Три одинаковых бруска движутся с одинаковыми скоростями $ \vec v$. Длинная лёгкая упругая резинка, связывающая первый и второй бруски, проходит сквозь отверстие в массивной стене и через лёгкий блок, прикреплённый к третьему бруску (см. рисунок).  В начальный момент времени резинка не растянута. Определите скорости брусков после упругого столкновения первого бруска со стеной в момент времени, когда резинка оказалась:
максимально растянутой;
снова ненатянутой. Трение в системе не учитывайте. Считайте, что пока резинка не станет снова ненатянутой, груз $2$ не сталкивается с блоком, а груз $1$ не ударяется о стену.
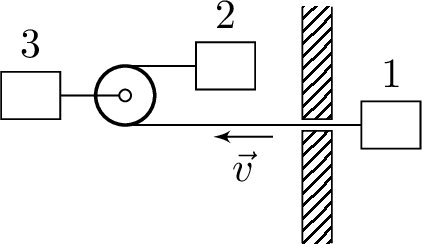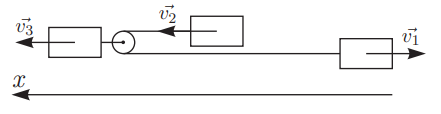
максимально растянутой;
Решение: При упругом ударе бруска $1$ о стену изменяется направление его скорости при сохранении величины скорости. В этот момент времени скорости равны $v_{1}=-v$, $v_{2}=v_{3}=v$ (см. рисунок).  Резинка будет максимально натянутой, когда скорость увеличения её длины станет равна нулю. Эту скорость можно выразить через скорости брусков в момент максимального растяжения: $$ v_{растяжения}=2 v_{3}-v_{2}-v_{1}=0. \quad (1) $$ На систему не действуют внешние силы, поэтому, из закона сохранения импульса следует: $$ v_{3}+v_{2}+v_{1}=v. \quad (2) $$ Запишем второй закон Ньютона для первого и второго брусков: $$ m \frac{\Delta v_{2}}{\Delta t}=T, \quad m \frac{\Delta v_{1}}{\Delta t}=T. $$ Отсюда видно, что изменение скоростей первого и второго бруска в любой момент времени связано соотношением $\Delta v_{1}=\Delta v_{2}$, а значит, и суммарные изменения скоростей связаны таким же образом: $$ v_{2}-v=v_{1}-(-v). \quad (3) $$ Из трех уравнений $(1)$, $(2)$, $(3)$ получаем значения скоростей в момент времени, когда резинка максимально растянута $$ v_{1}=-\frac{2}{3} v, \quad v_{2}=\frac{4}{3} v, \quad v_{3}=\frac{1}{3} v. $$
Ответ: $$ v_{1}=-\frac{2}{3} v, \quad v_{2}=\frac{4}{3} v, \quad v_{3}=\frac{1}{3} v. $$

снова ненатянутой.
Решение: Обозначим скорости брусков в момент времени, когда резинка снова не натянута, как $v_{1}$, $v_{2}$, $v_{3}$. Закон сохранения импульса $(2)$ и связь между скоростями $v_{1}$ и $v_{2}$ $(3)$ остаются прежними. Условием того, что резинка не натянута, является равенство нулю потенциальной энергии резинки. Из закона сохранения энергии следует: $$ 3 v^{2}=v_{1}^{2}+v_{2}^{2}+v_{3}^{2}. \quad (4) $$ Из уравнений $(2)$, $(3)$, $(4)$ получаем два решения. Первое решение $$ v_{1}=-v, \quad v_{2}=v, \quad v_{3}=v, $$ соответствует начальной ситуации, которая больше не повторится. Второе решение $$ v_{1}=-\frac{1}{3} v, \quad v_{2}=\frac{5}{3} v, \quad v_{3}=-\frac{1}{3} v, $$ является ответом на второй вопрос задачи.
Ответ: $$ v_{1}=-\frac{1}{3} v, \quad v_{2}=\frac{5}{3} v, \quad v_{3}=-\frac{1}{3} v. $$
Темы:
T, Механика, Динамика, Всероссийские, Упругость, Импульс силы